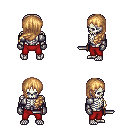
a pixel art fantasy rpg character, male body template, skeleton, steel arm armor, red pants, light blonde left-swept hairstyle, metal gloves, dagger, four views (front, back, left, right), 2x2 character sprite sheet, small pixel art, hard edges, no anti-aliasing